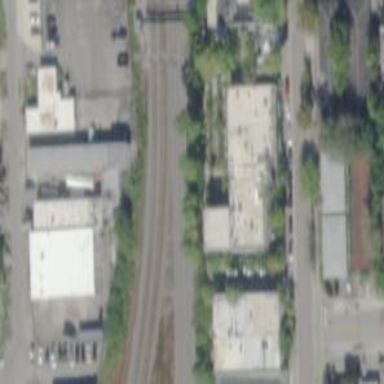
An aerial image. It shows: Abandoned railway siding.